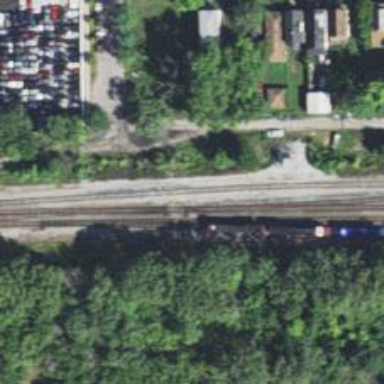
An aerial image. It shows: Railway track.